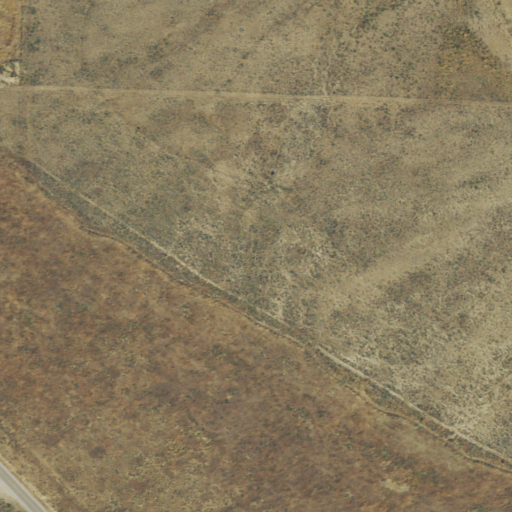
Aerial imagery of valley in Colorado named Lonesome Gulch containing shrub, woody wetlands, open development, and low intensity development